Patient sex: M
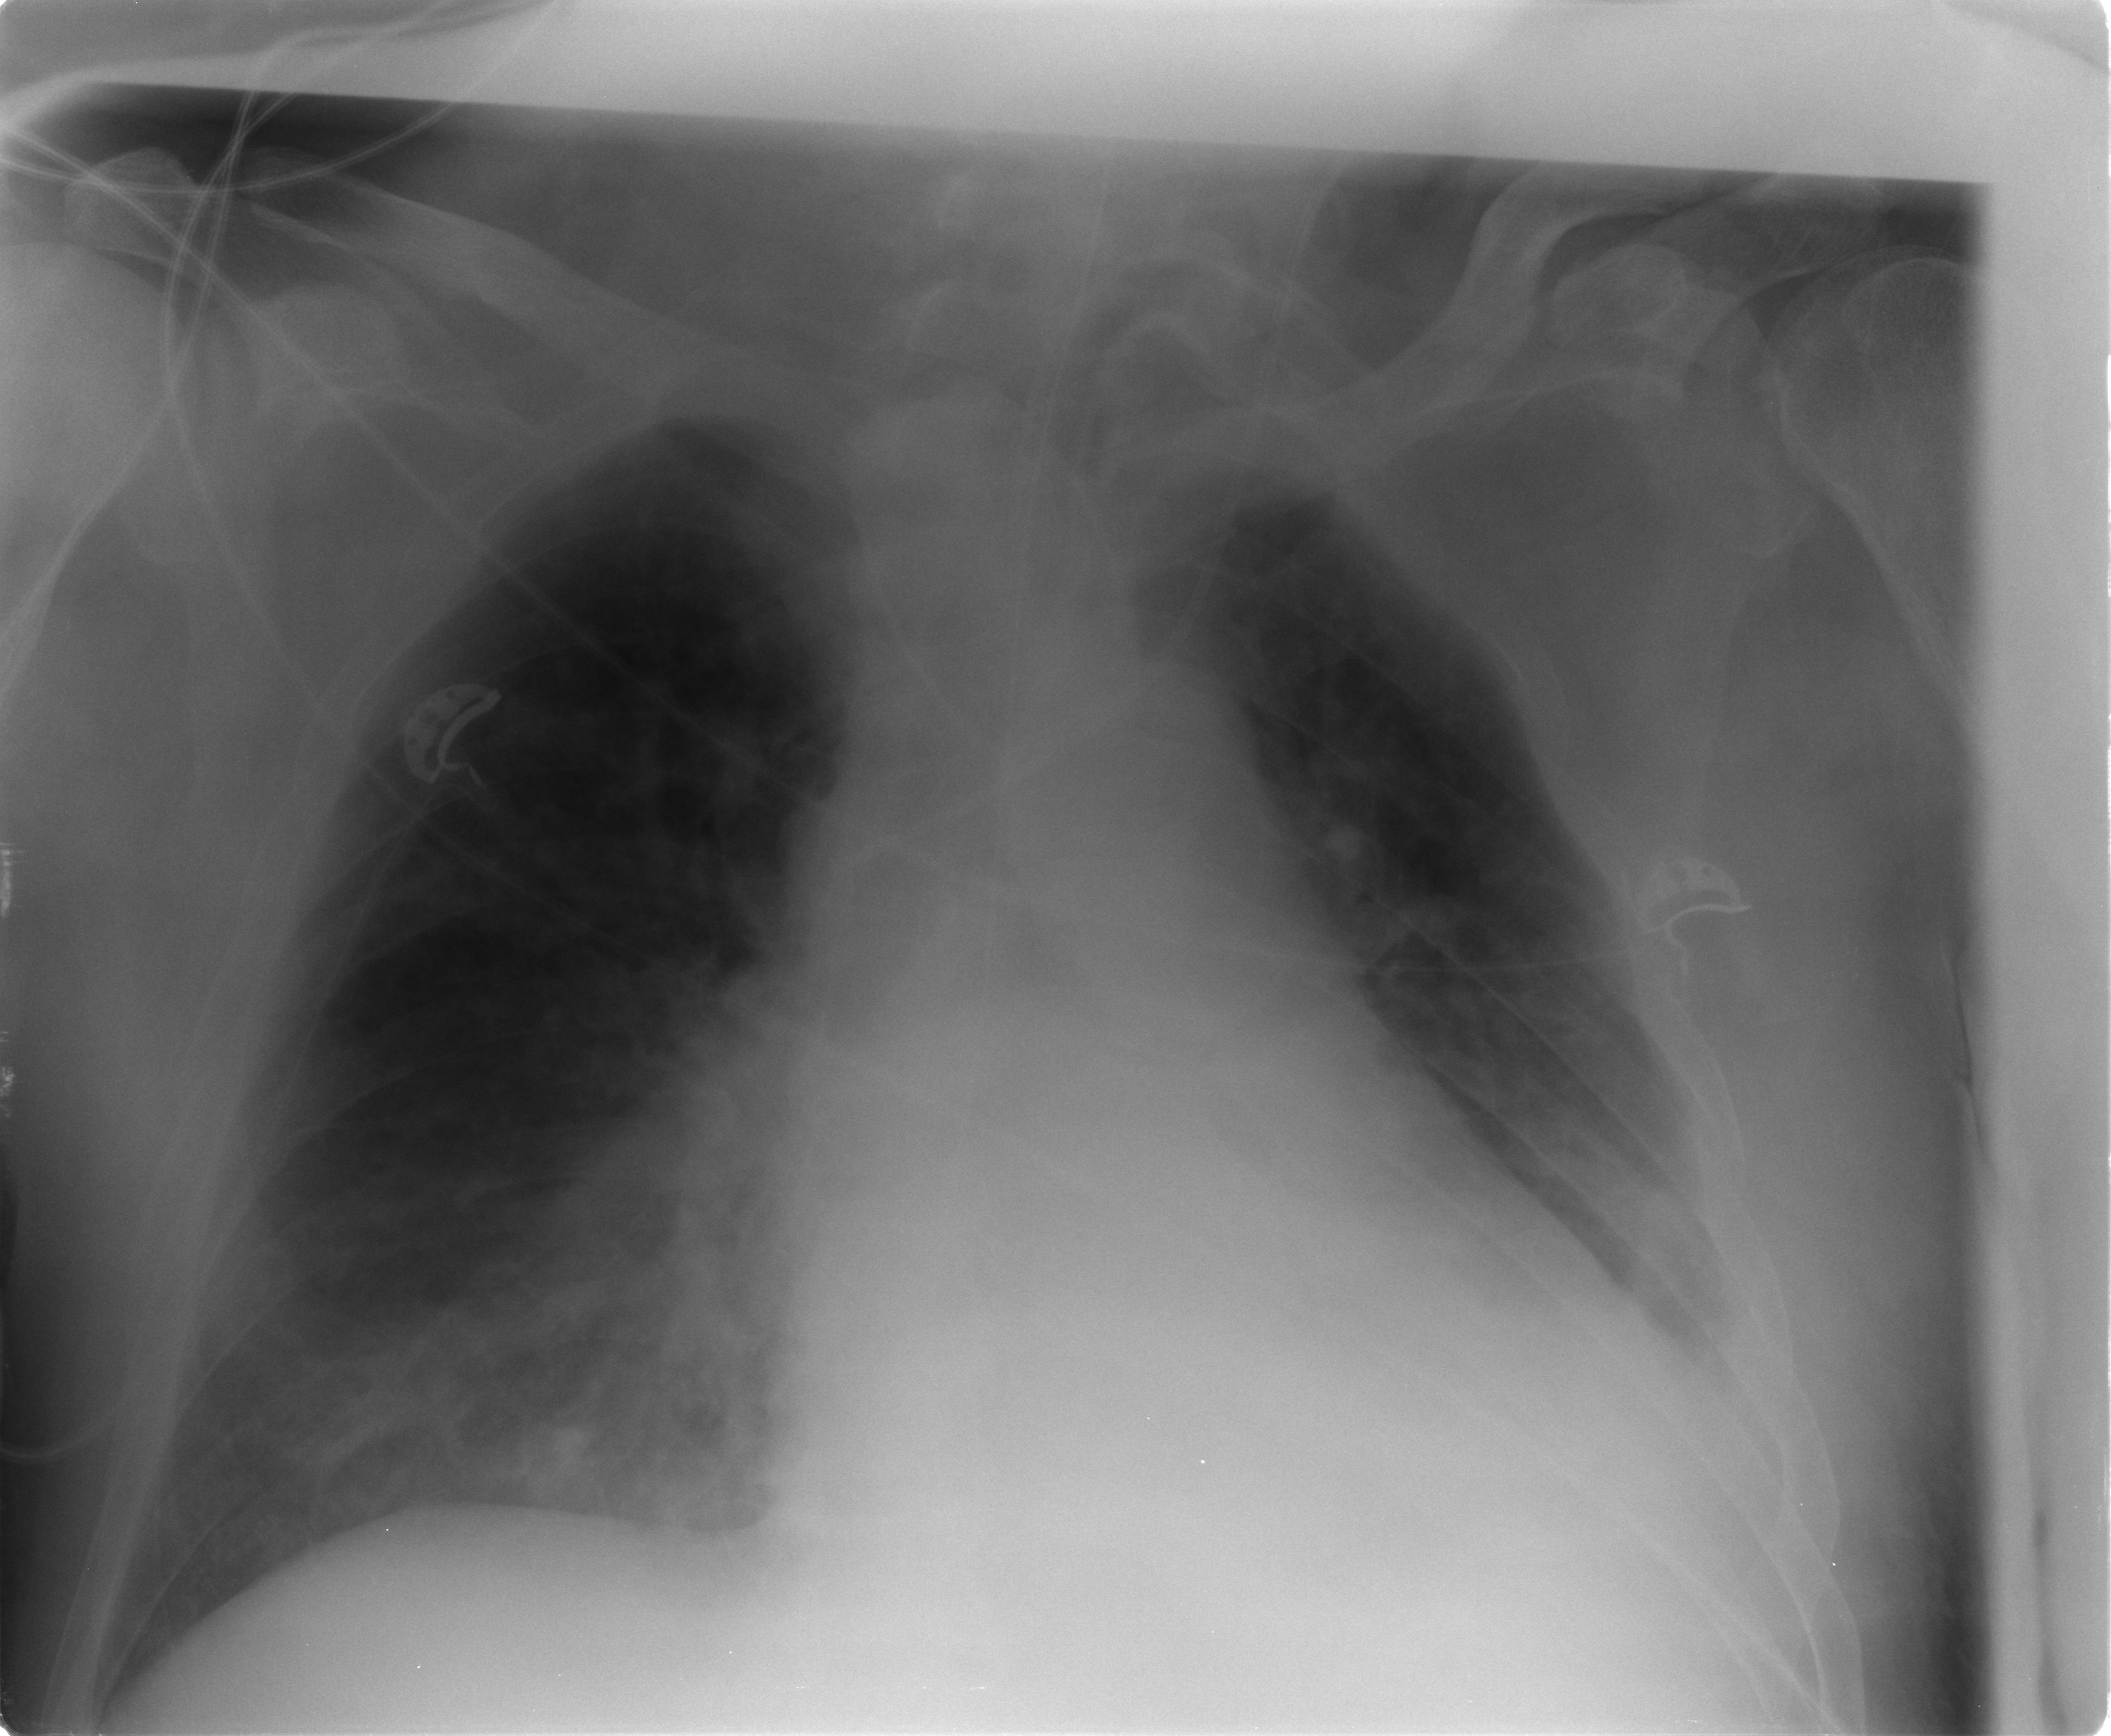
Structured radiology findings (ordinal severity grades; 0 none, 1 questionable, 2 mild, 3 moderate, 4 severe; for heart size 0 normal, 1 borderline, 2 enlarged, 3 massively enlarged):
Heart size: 2
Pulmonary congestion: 3
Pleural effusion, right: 0
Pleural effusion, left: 2
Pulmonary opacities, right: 2
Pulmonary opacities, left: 2
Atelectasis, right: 3
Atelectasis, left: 3